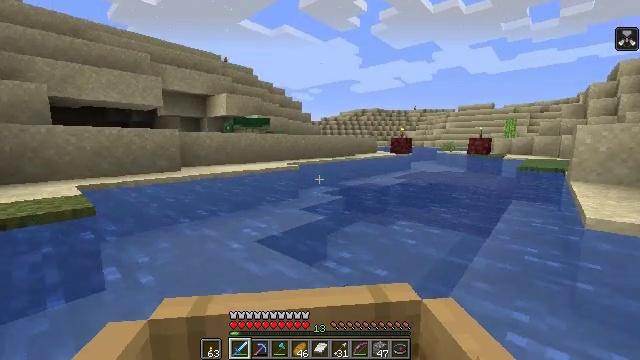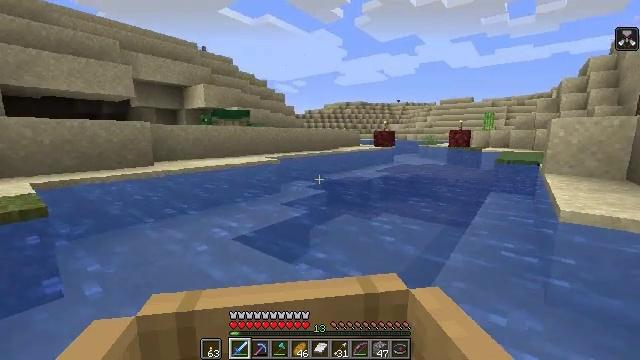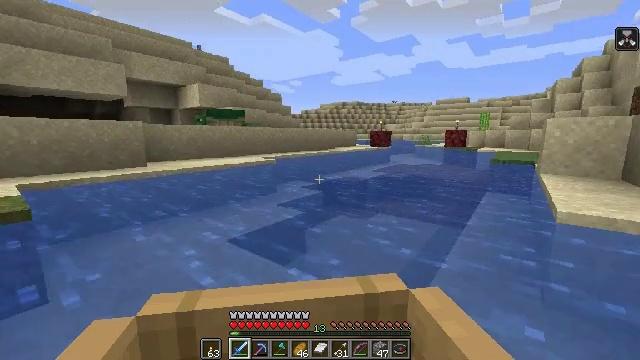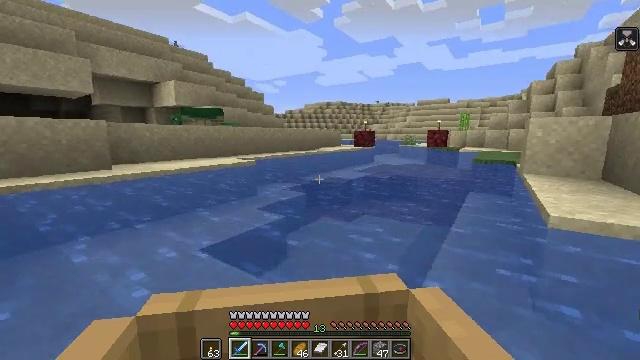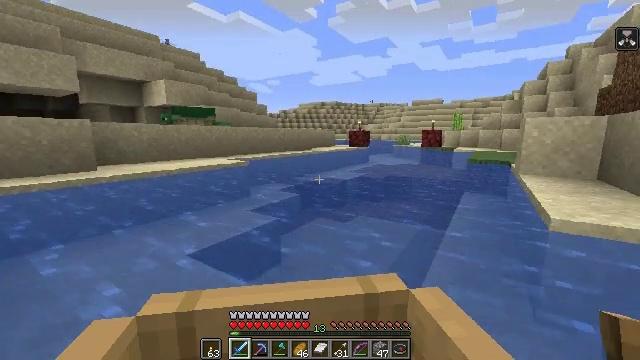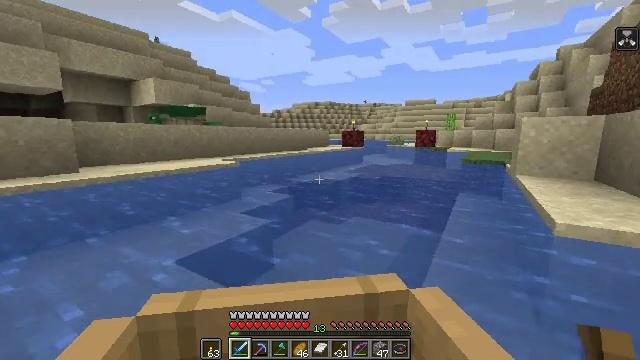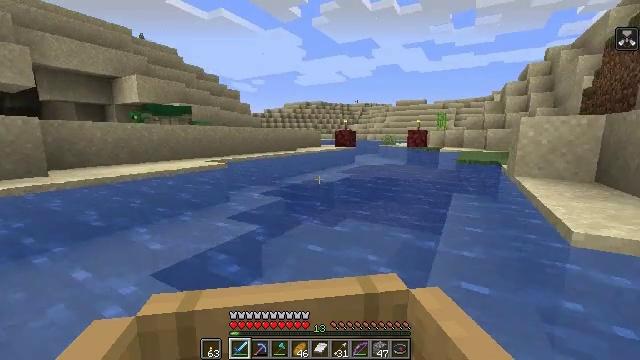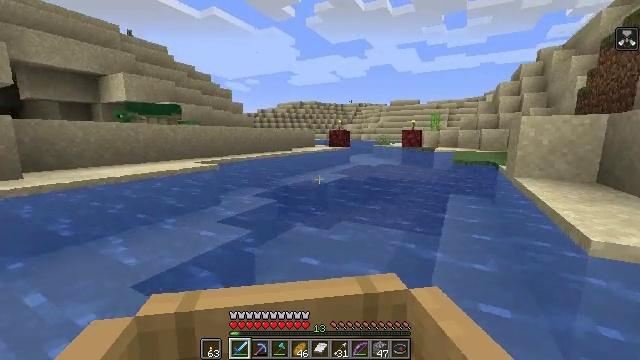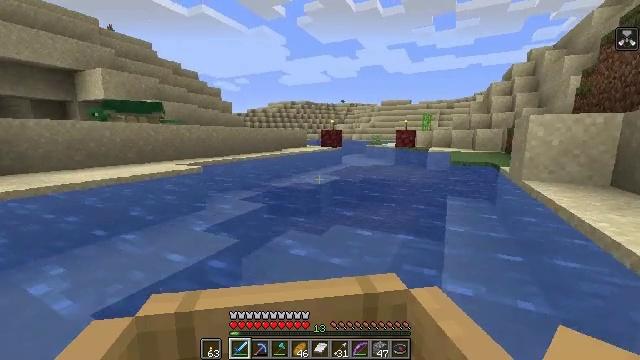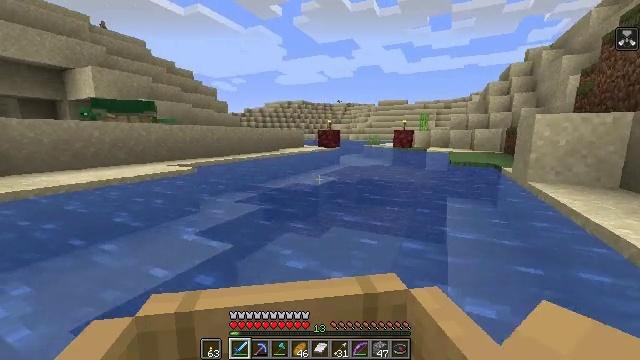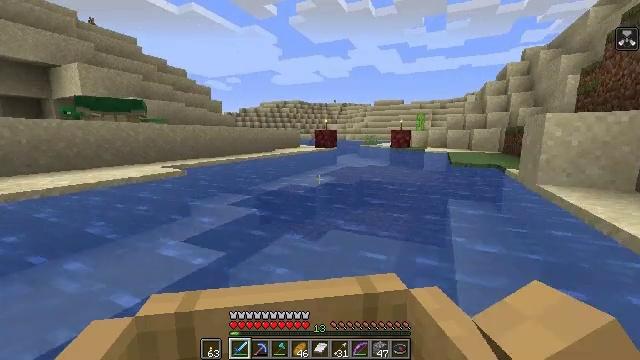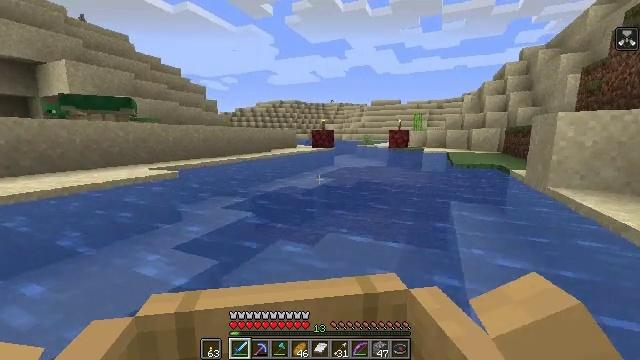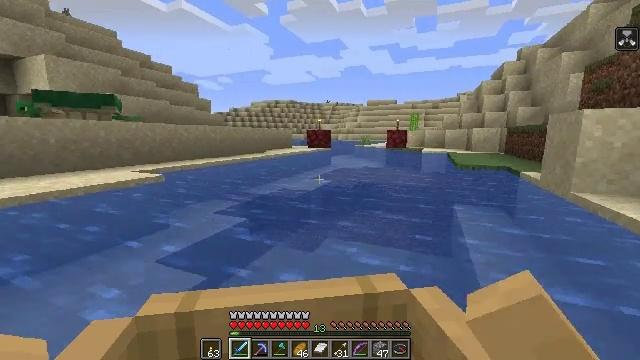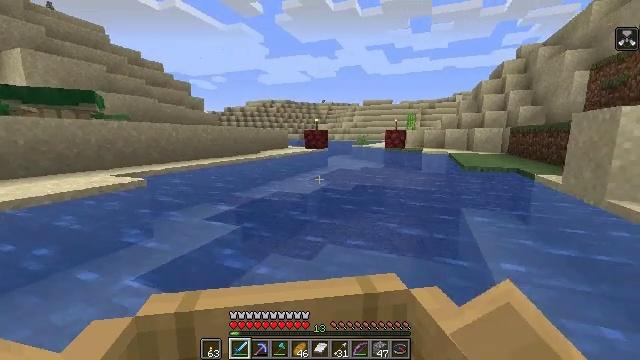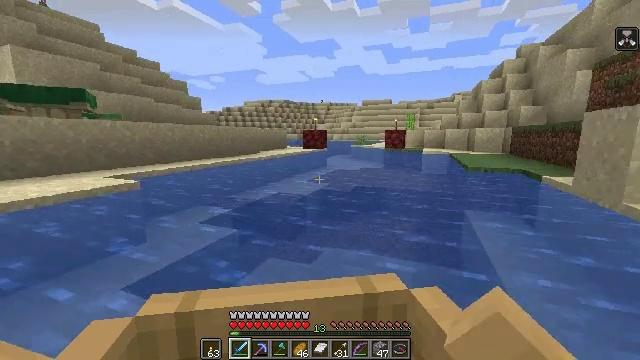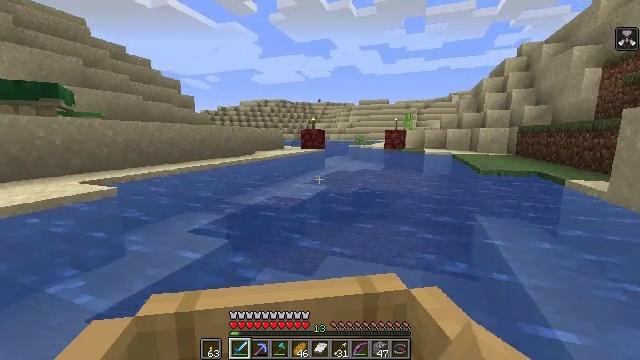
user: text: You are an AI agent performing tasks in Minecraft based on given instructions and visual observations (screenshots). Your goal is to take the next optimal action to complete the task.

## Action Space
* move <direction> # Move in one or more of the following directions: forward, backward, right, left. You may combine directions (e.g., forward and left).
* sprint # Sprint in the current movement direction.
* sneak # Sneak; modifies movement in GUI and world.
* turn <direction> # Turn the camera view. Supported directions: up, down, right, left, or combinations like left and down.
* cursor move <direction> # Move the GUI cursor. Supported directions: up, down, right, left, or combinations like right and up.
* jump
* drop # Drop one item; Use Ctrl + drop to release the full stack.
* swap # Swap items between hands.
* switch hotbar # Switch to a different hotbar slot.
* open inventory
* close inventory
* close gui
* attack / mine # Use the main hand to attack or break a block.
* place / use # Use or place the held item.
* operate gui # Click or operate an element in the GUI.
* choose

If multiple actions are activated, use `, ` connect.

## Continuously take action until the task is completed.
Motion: motion action
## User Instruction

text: Gather tall seagrass in the sea.
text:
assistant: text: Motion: move forward and move right, turn right and down
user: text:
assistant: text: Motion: move forward
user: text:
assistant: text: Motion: move forward
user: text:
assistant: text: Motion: move forward
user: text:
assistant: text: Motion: move forward
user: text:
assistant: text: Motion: move forward
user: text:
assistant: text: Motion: move forward
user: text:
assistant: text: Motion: move forward
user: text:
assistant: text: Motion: move forward
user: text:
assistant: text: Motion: move forward
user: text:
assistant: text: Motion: move forward
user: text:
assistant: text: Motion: move forward
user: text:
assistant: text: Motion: move forward
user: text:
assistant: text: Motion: move forward
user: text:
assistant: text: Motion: move forward
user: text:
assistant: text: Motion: move forward
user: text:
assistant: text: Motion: move forward
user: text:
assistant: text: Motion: move forward and move right
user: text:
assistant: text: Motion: move forward and move right
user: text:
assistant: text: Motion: move forward
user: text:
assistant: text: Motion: move forward
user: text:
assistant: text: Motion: move forward
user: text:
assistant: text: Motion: move forward
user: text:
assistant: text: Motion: move forward
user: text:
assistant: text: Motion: move forward
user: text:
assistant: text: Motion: move forward
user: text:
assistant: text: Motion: move forward
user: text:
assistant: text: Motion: move forward
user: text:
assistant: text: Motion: move forward
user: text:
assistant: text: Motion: move forward